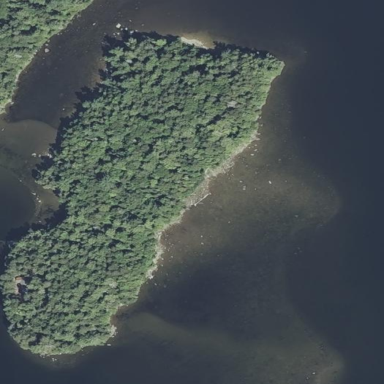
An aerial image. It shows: Islet.